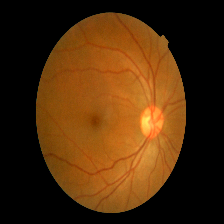
Diabetic retinopathy grade: Mild